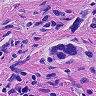
Metastatic tissue present: yes